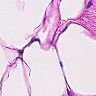
Metastatic tissue present: no